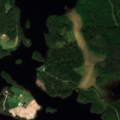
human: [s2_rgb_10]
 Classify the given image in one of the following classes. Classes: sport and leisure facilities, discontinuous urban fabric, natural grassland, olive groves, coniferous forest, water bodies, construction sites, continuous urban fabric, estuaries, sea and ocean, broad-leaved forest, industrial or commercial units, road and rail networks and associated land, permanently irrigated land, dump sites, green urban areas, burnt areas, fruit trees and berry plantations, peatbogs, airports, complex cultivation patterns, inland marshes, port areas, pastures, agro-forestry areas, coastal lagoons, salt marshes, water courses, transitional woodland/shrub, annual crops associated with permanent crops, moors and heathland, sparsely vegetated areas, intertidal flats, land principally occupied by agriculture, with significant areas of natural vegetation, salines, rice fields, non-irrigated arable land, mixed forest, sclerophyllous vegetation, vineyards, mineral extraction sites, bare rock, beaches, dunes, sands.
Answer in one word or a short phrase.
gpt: land principally occupied by agriculture, with significant areas of natural vegetation, coniferous forest, mixed forest, water bodies